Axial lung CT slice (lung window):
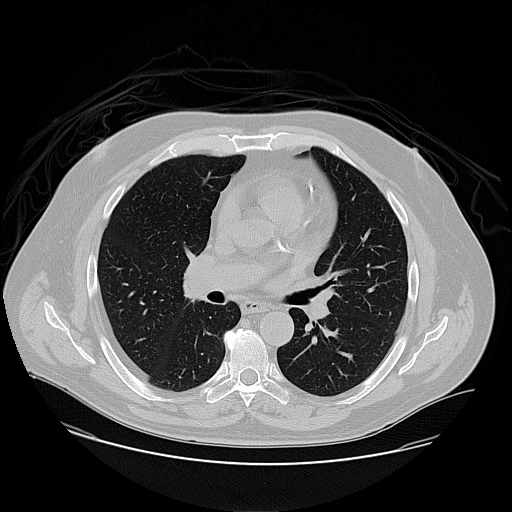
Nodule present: no